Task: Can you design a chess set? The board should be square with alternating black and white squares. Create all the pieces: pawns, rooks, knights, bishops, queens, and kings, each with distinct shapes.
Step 3236:
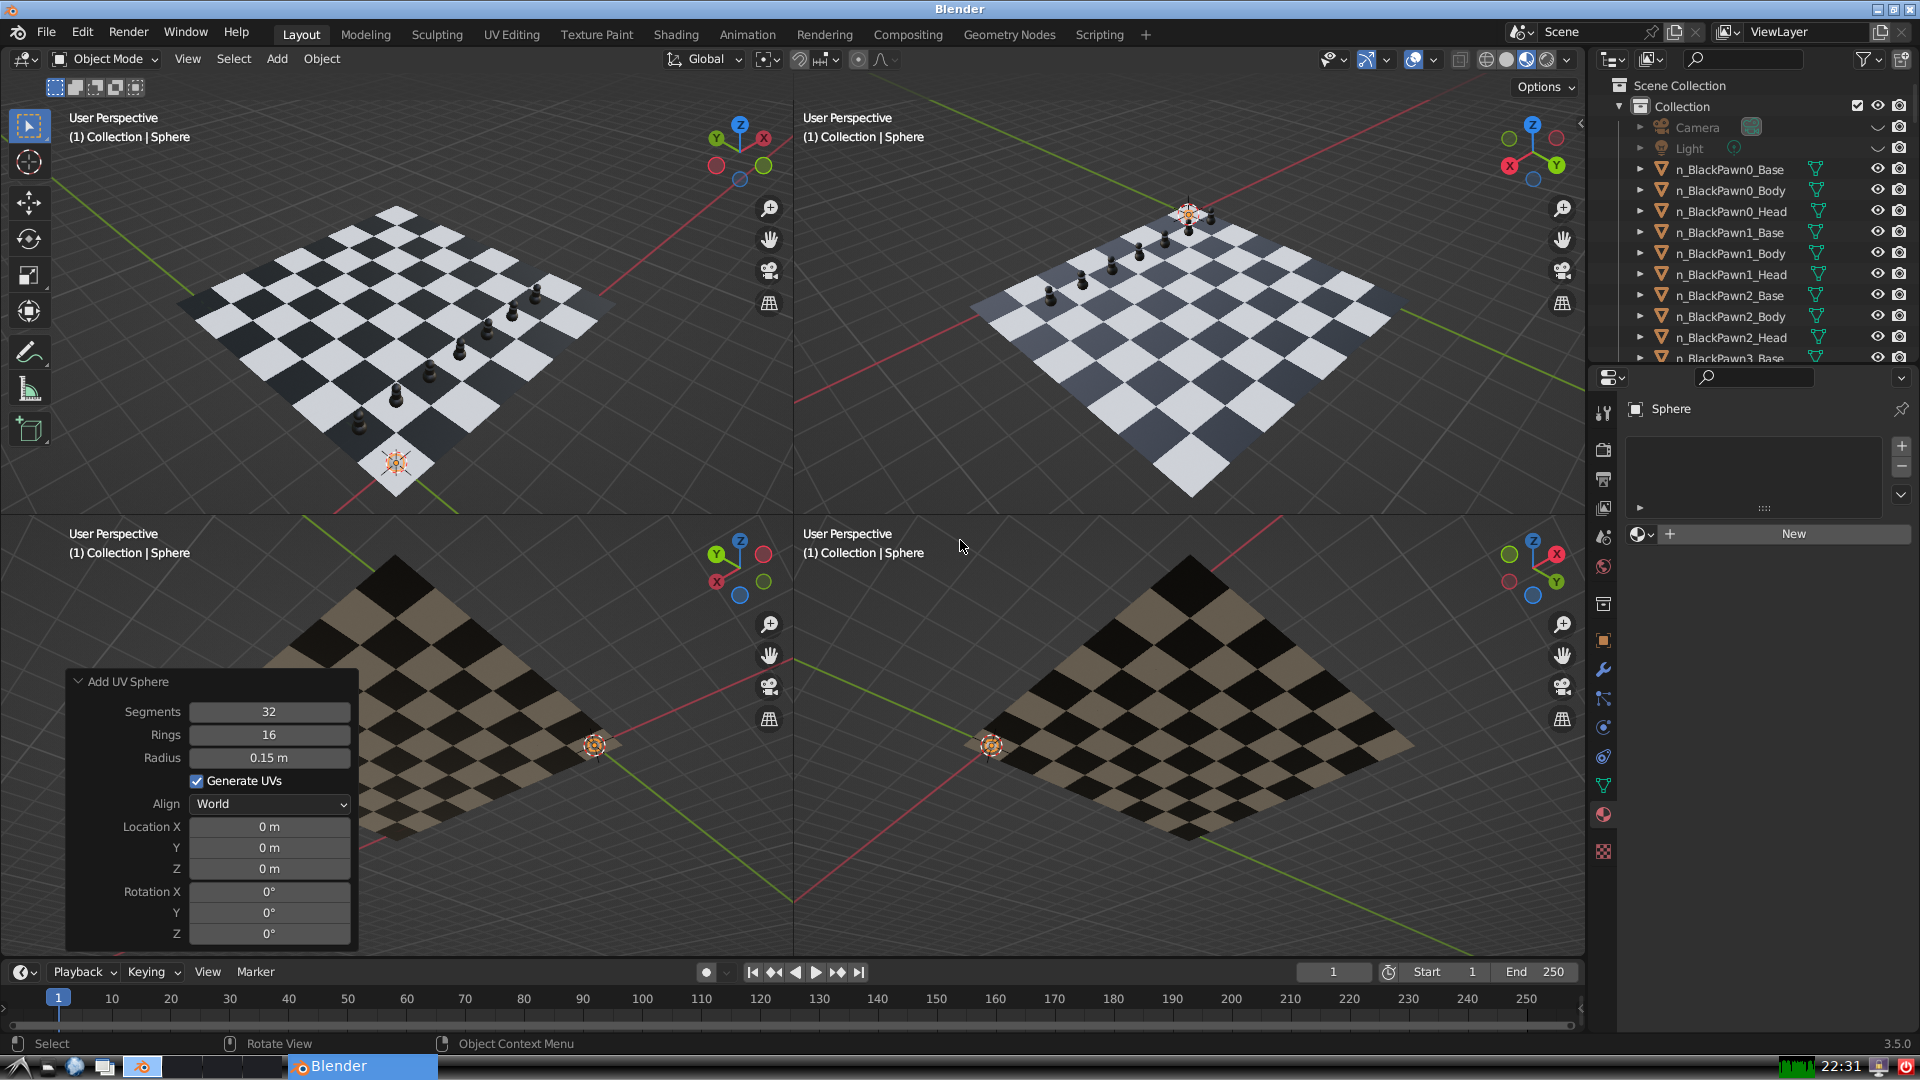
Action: {"key_press": ['Ctrl, Home']}